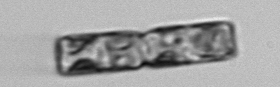
Label: Guinardia_delicatula